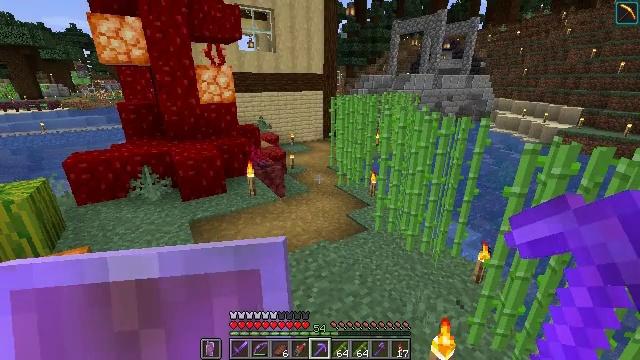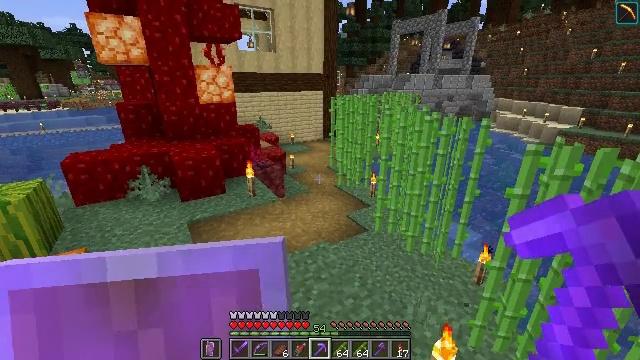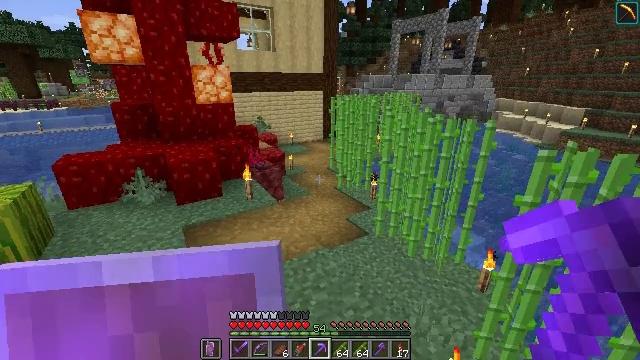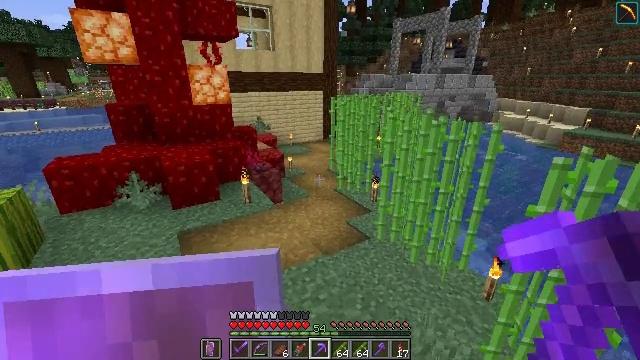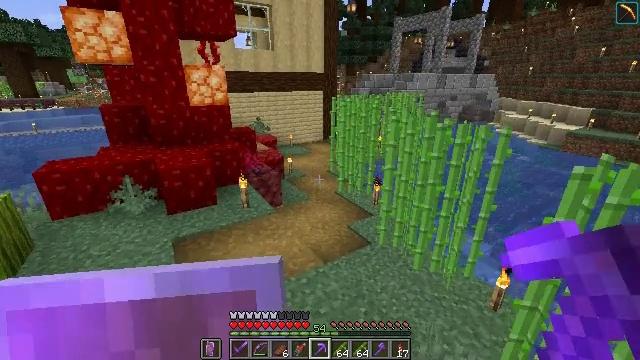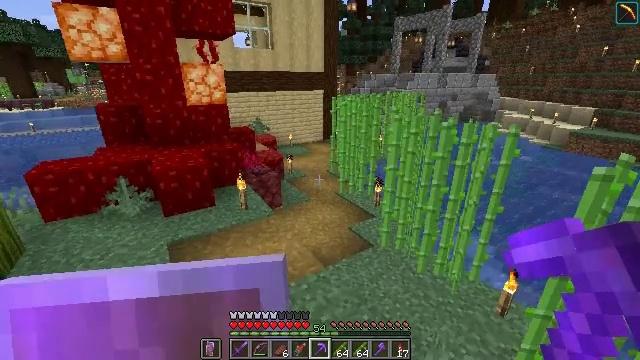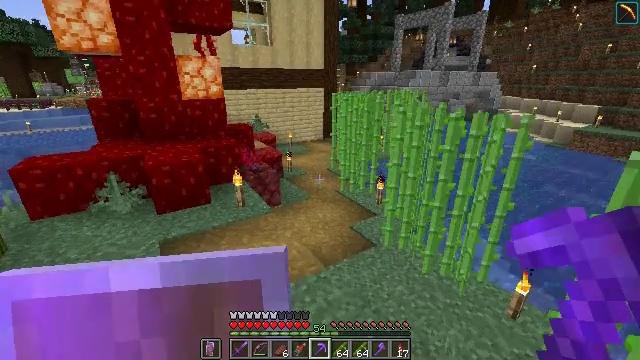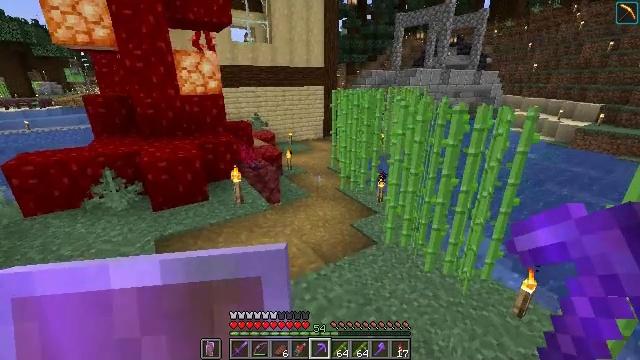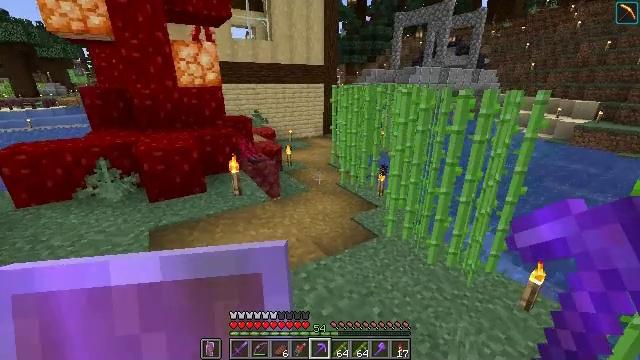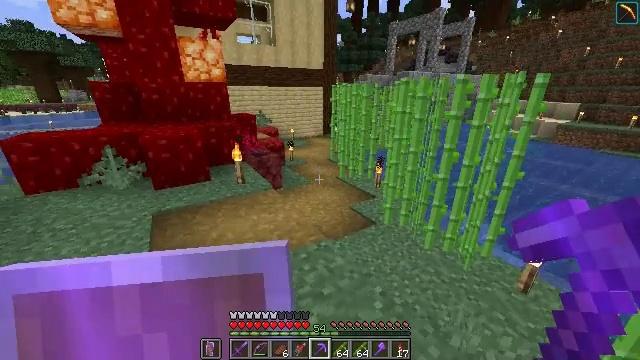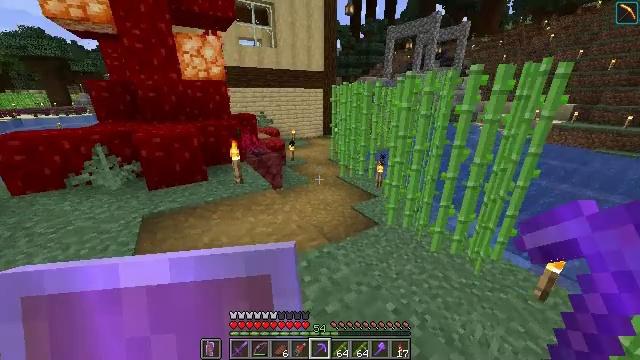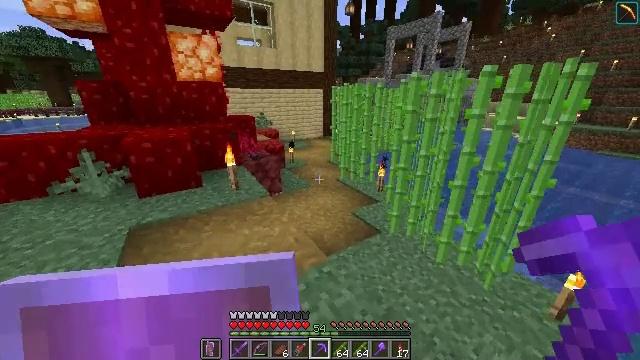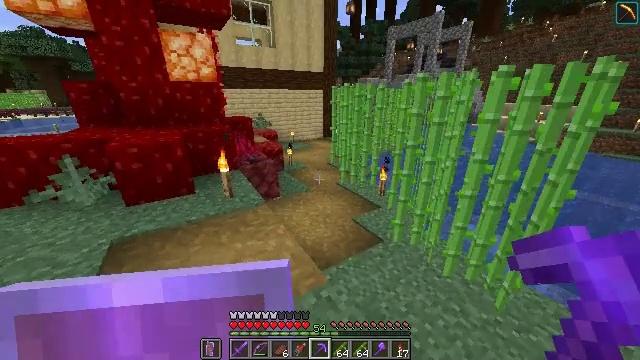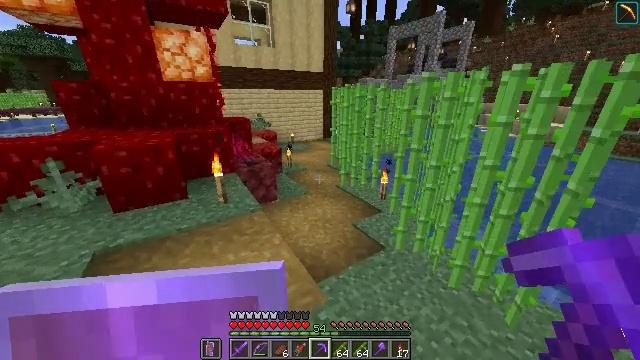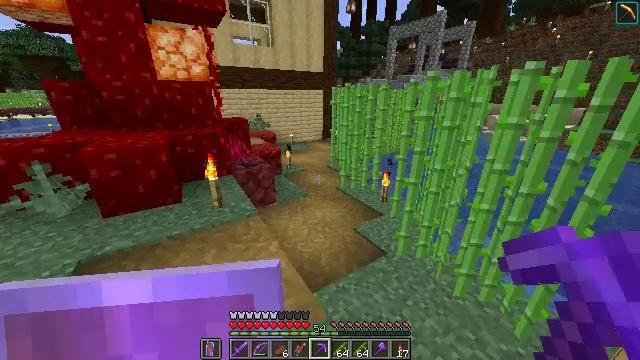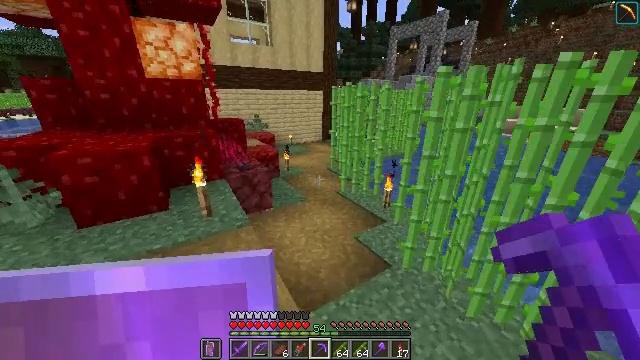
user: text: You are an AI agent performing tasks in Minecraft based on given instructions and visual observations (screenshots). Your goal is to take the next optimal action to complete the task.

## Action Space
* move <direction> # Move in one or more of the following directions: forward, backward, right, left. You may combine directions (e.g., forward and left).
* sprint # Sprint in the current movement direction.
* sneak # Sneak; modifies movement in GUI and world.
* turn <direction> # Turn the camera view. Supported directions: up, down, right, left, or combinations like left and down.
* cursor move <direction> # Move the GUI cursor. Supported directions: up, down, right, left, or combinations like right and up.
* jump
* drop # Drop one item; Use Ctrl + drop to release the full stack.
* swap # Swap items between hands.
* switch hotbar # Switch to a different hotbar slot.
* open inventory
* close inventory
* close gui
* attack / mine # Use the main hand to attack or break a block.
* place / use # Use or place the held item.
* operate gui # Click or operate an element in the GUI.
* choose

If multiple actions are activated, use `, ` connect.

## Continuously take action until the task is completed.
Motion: motion action
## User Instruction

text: Gather spruce log by chopping the tree.
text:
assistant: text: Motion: move forward
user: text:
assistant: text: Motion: move forward
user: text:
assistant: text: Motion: move forward
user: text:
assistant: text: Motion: move forward
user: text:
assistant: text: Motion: move forward
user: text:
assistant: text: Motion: move forward
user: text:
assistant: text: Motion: move forward, sprint
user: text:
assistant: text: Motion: move forward, sprint
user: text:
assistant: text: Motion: move forward, sprint
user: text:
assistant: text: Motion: move forward, sprint
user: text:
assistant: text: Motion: move forward, sprint
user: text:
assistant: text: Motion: move forward, sprint
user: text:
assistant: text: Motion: move forward, sprint
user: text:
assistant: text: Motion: move forward, sprint
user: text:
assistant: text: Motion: move forward, sprint
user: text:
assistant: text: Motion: move forward, sprint, jump
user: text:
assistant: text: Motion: move forward, sprint, jump
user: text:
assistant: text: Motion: move forward, sprint, jump
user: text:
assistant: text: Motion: move forward, sprint, jump
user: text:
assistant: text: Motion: move forward, sprint, jump
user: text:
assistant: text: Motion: move forward, sprint
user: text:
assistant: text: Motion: move forward, sprint
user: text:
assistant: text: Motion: move forward, sprint
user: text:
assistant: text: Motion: move forward, sprint
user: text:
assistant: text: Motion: move forward, sprint
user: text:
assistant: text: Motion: move forward, sprint, jump
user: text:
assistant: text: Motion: move forward, sprint, jump
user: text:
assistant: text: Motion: move forward, sprint, jump
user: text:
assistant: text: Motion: move forward, sprint, jump
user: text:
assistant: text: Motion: move forward, sprint, jump